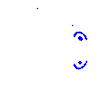
Particle: kaon